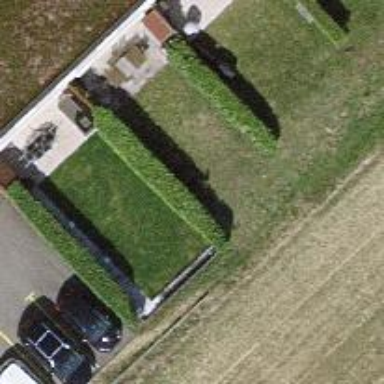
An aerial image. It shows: Hedge barrier.